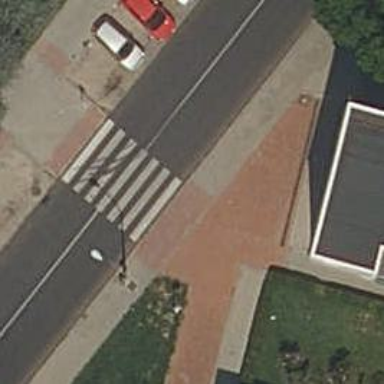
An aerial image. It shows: Uncontrolled road crossing.